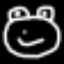
Label: frog